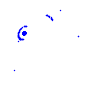
Particle: electron